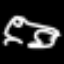
Label: frog